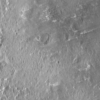
Label: not_dusty